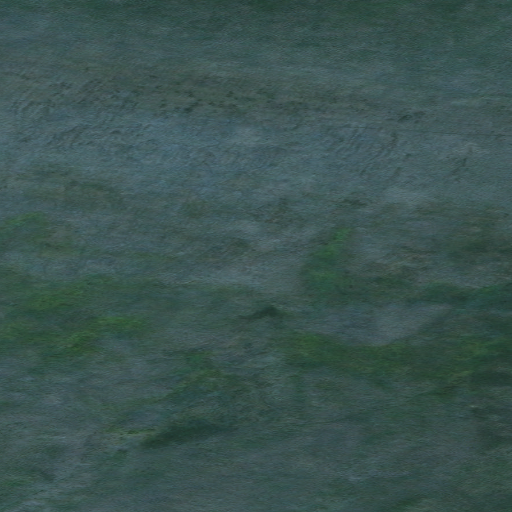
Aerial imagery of ridge(s) in Alaska named Lookout Ridge containing only unknown